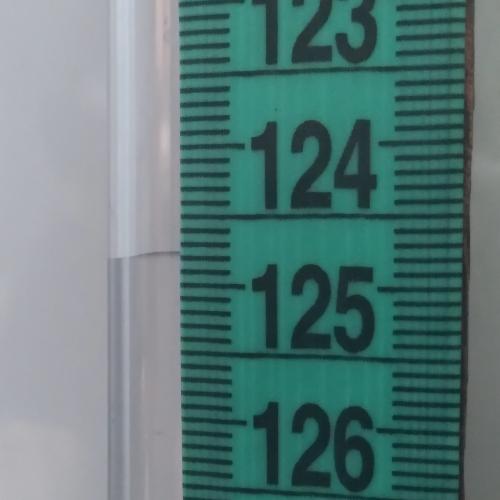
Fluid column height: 124.8 cm